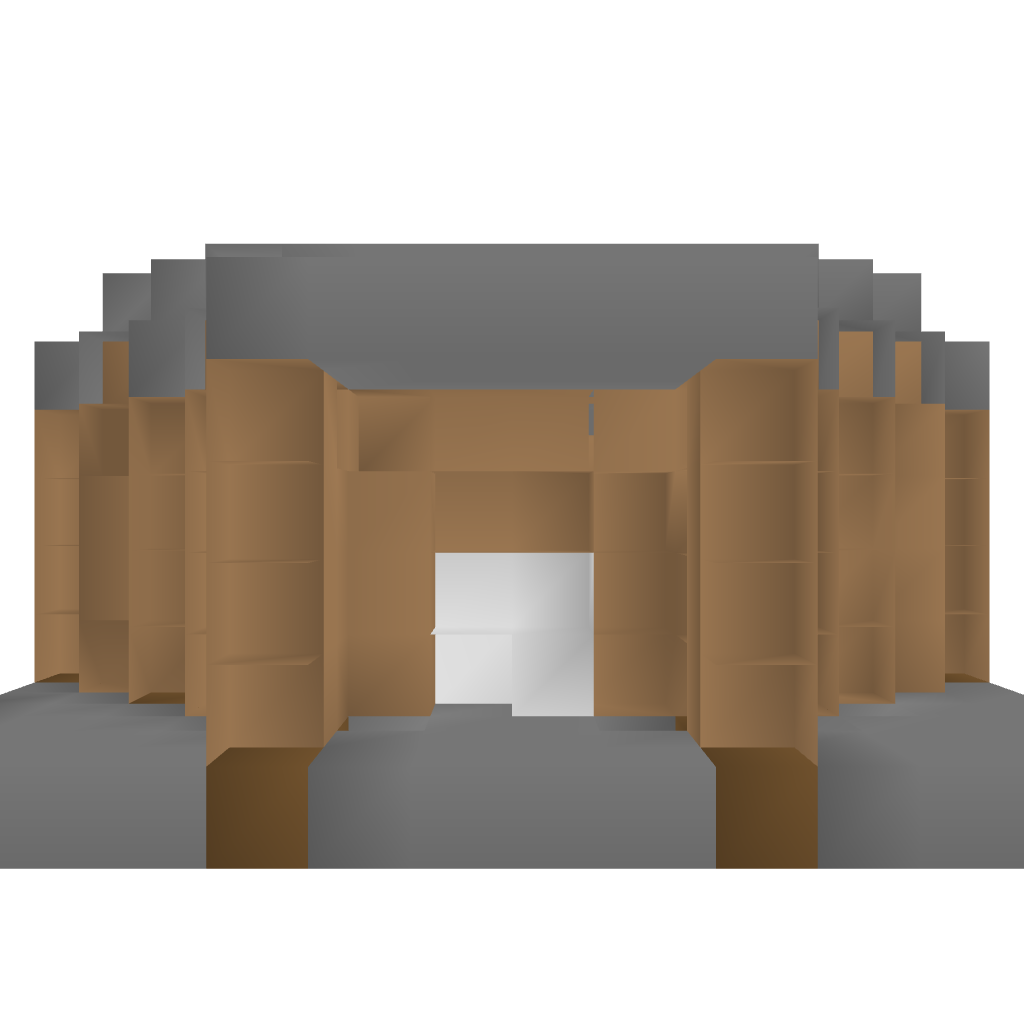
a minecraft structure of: Good House bad low quality